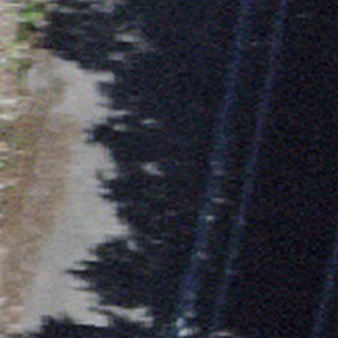
Label: other